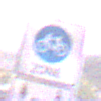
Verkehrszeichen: BeginnFahrradzone
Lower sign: CarsharingfahrzeugeFrei
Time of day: Dawn
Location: Outdoor (RoadRail)
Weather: Clear
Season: NotSpecified
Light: Natural